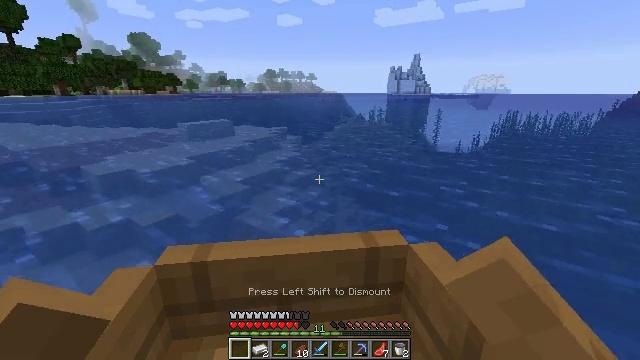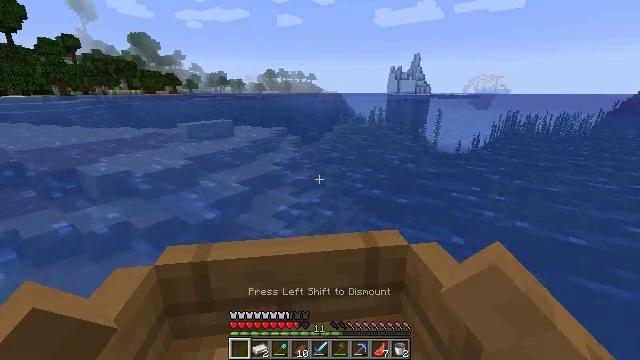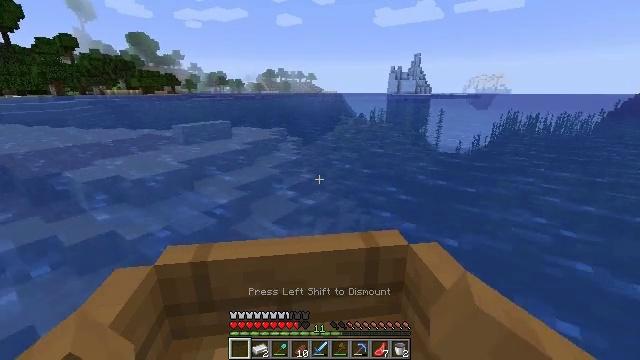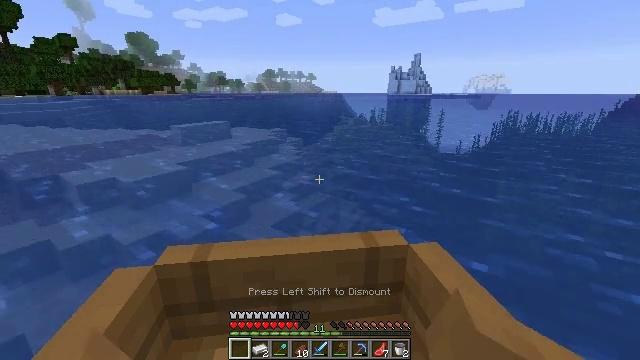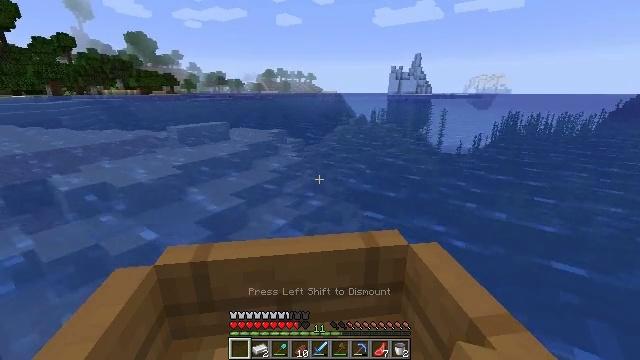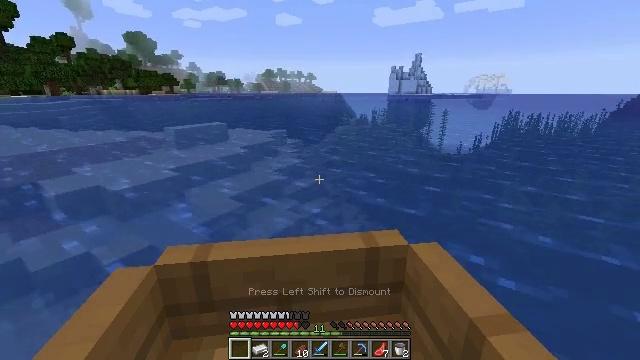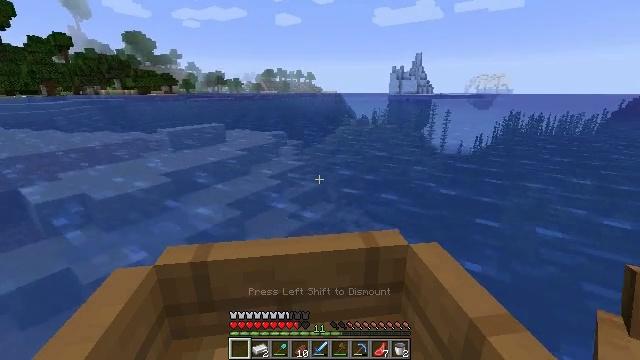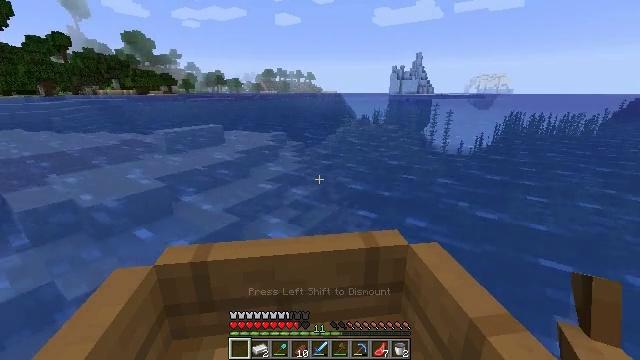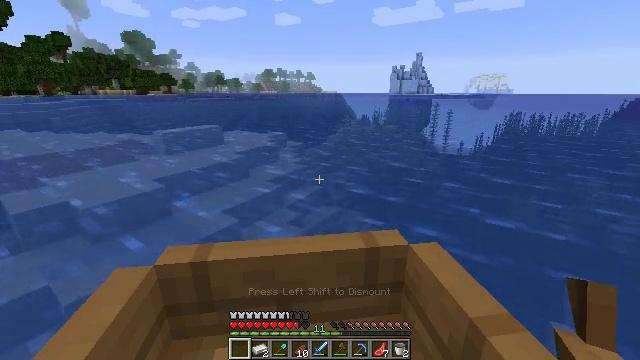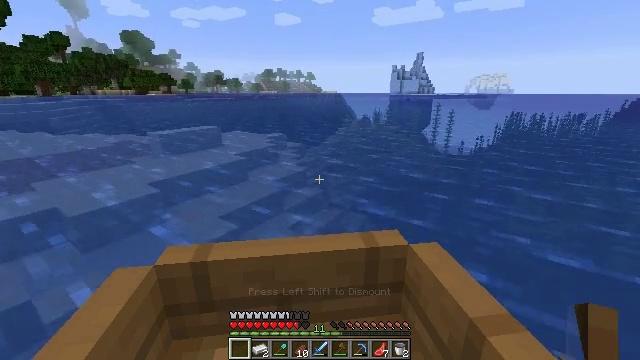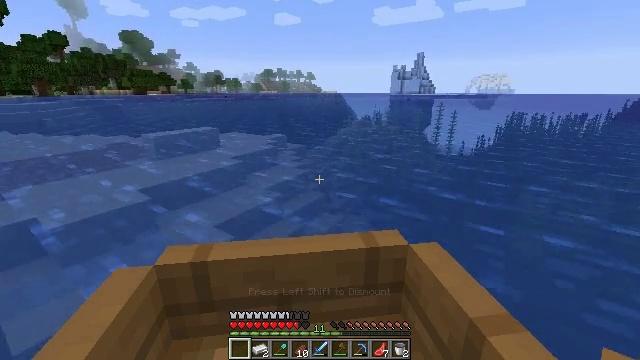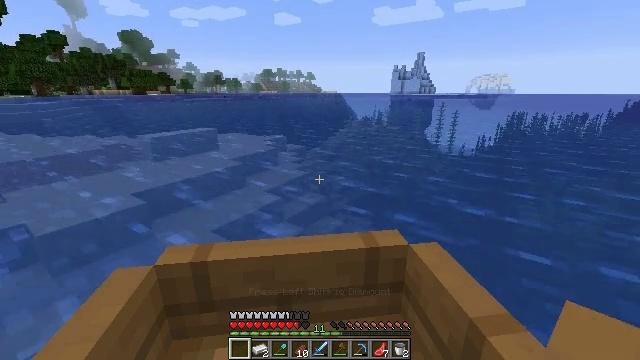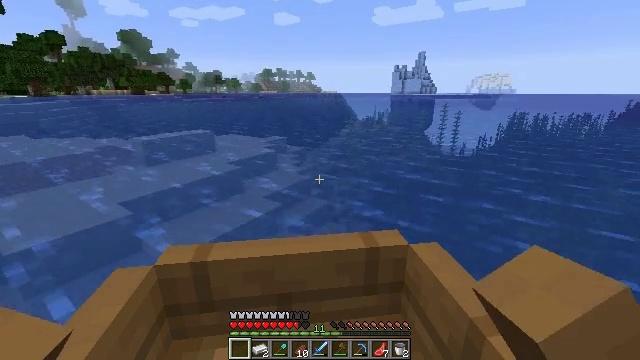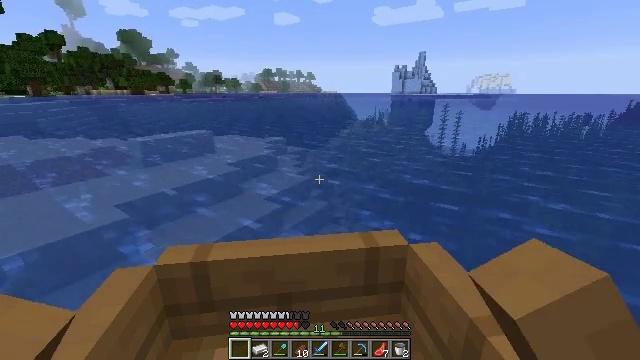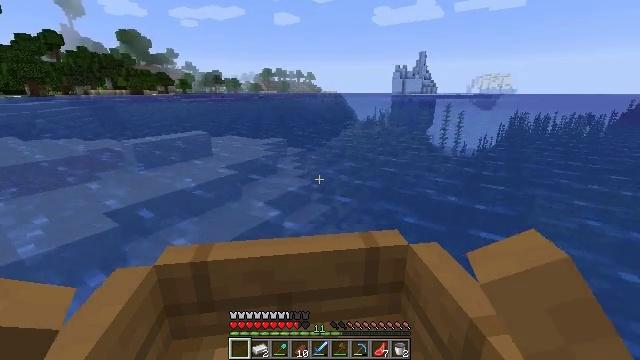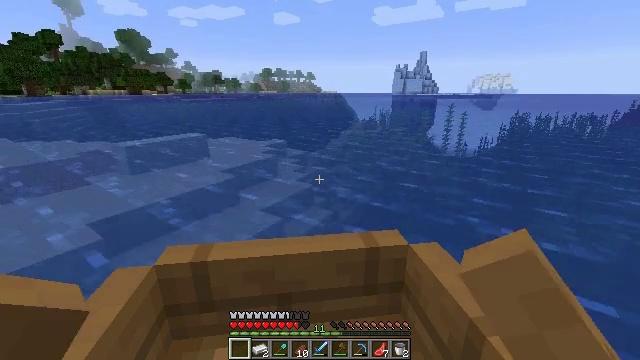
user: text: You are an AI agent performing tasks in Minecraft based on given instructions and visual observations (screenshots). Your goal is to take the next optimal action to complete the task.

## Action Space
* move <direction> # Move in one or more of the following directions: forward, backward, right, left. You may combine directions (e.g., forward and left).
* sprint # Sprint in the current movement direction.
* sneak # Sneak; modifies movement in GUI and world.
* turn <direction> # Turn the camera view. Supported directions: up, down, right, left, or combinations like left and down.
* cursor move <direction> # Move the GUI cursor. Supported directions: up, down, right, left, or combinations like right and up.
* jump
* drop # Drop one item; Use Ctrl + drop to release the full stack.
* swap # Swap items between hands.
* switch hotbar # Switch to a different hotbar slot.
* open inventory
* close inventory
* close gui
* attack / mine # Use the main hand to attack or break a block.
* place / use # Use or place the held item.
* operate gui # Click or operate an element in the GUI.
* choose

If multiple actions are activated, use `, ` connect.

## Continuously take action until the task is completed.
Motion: motion action
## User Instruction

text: Break the hay block to collect it.
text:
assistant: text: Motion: move forward
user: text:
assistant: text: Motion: move forward
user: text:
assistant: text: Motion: move forward
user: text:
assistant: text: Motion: move forward
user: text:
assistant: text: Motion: move forward
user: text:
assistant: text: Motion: move forward
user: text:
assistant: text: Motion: move forward
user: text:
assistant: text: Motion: move forward
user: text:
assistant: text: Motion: move forward
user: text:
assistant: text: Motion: move forward
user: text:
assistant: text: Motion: move forward
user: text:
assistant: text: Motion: move forward
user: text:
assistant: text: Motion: move forward
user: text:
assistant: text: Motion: move forward
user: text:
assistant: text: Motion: move forward
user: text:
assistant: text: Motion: move forward
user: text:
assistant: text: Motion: move forward
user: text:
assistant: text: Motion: move forward
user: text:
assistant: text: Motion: move forward
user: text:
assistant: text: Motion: move forward
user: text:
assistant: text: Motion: move forward
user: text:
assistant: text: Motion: move forward
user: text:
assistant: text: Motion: move forward
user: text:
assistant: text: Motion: move forward
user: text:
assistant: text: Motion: move forward
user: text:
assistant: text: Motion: move forward
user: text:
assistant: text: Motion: move forward
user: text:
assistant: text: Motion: move forward
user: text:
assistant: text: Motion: move forward
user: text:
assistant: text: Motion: move forward